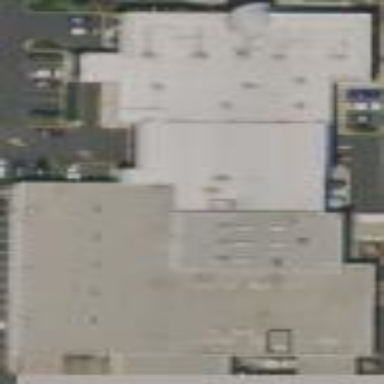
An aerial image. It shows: Commercial building with car shop inside.